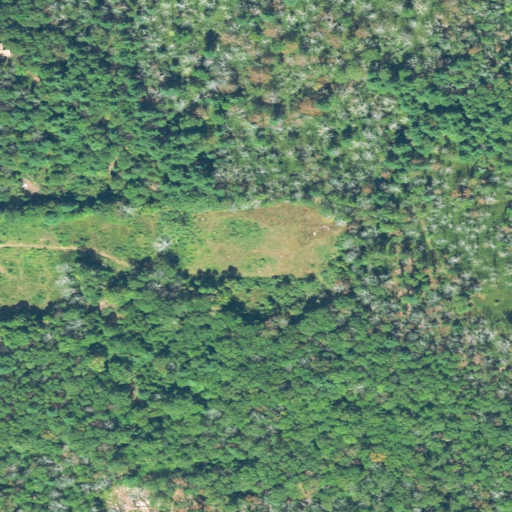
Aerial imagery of mountain in Rhode Island named Woody Hill containing shrub, mixed forest, deciduous forest, grassland, pasture, and medium intensity development